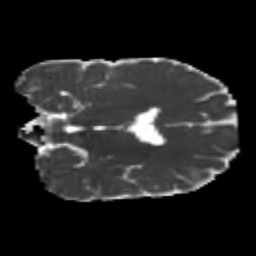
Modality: MD
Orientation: coronal
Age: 19
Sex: male
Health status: healthy
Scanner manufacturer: philips
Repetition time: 7.478 s
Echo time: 0.08753 s